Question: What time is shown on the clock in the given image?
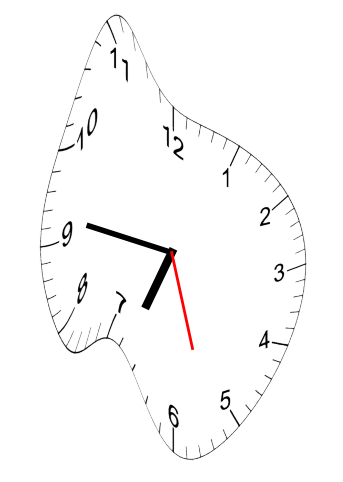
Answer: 06:46:27